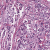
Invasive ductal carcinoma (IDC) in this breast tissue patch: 1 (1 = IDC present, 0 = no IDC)